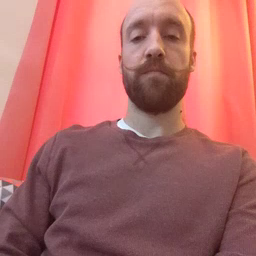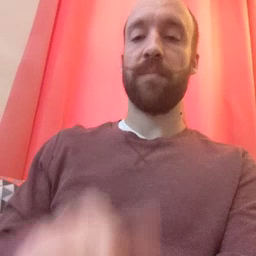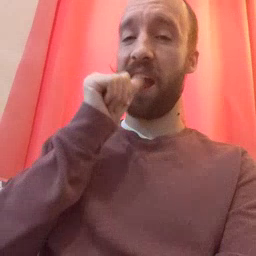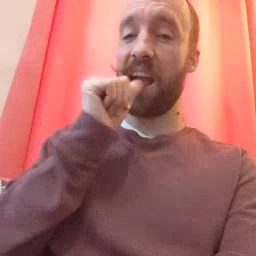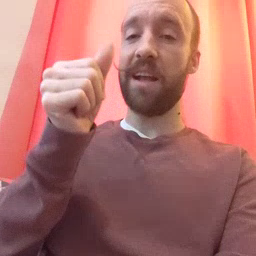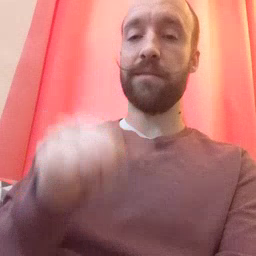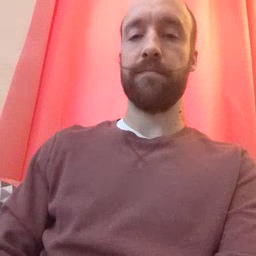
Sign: nuts